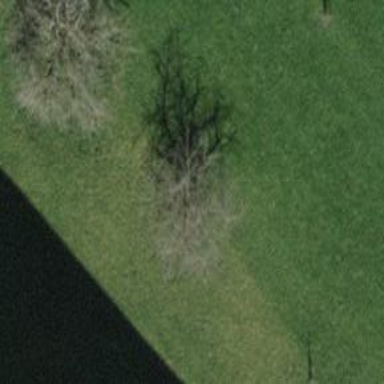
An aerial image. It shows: Beautiful tree in nature.